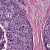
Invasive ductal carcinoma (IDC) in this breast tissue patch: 0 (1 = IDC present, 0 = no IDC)